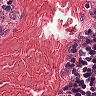
Metastatic tissue present: no